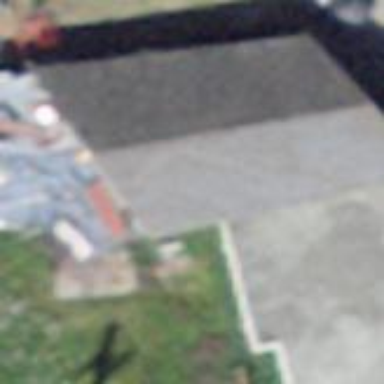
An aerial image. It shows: Garage building.